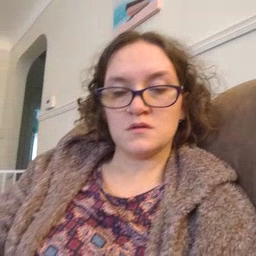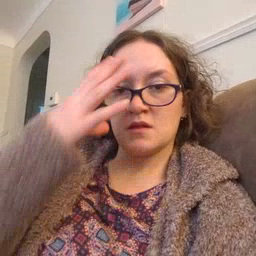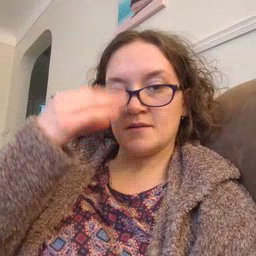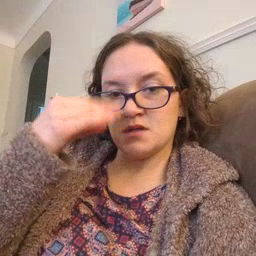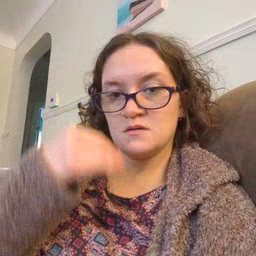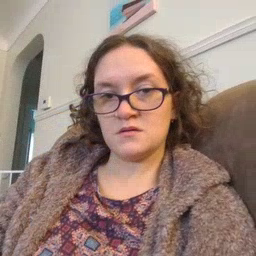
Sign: sleepy